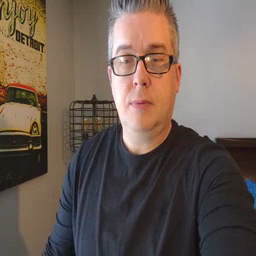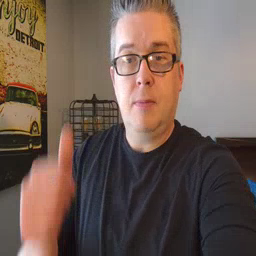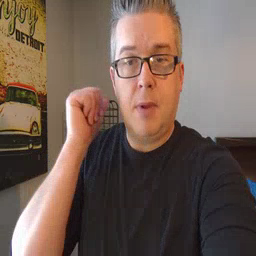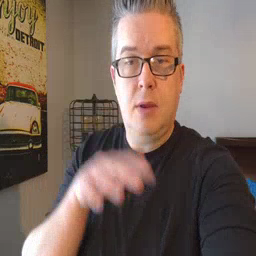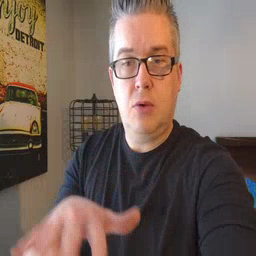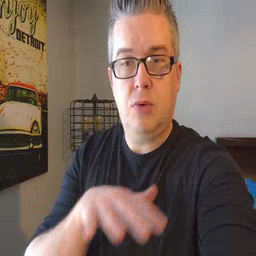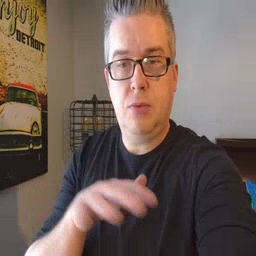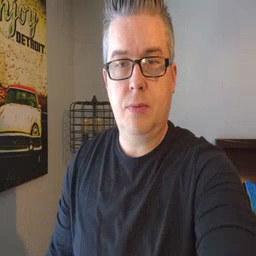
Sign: backyard